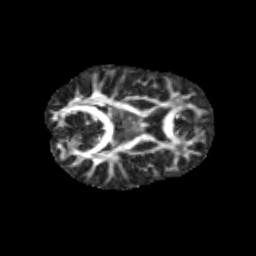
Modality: FA
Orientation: axial
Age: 10
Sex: female
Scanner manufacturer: siemens
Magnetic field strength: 3 T
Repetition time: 3.8 s
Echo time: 0.07 s